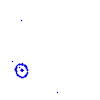
Particle: proton